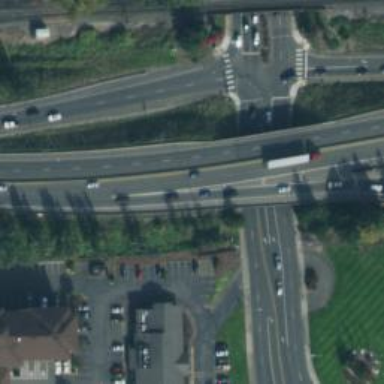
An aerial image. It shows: Motorway.